Question: What I have here is validation for comparing textbox values. I have quantity textbox and a hidden textbox, If quantity textbox is lower than the hidden textbox error message will display in span. But the problem is even in other span that has a correct value error message always appears.
Just like the picture below if quantity is less than the hidden textbox error message display but on the other textbox which is has a correct value error message is still display. Help?

'''
$('.n_quantity,.pr_total').each(function () {
var textBox1 = $(".n_quantity");
var textBox2 = $(".pr_total");
for (var i = 0, len = textBox1.length; i < len; i++) {
if (parseInt(textBox2[i].value) > parseInt(textBox1[i].value)) {
$(this).next("span.val_over").html("Over").addClass('validate');
validation_holder = 1;
return false;
}
}
});
'''
---
'''
<p>
<label for="">PR Quantity</label>
<input name="n_quantity[]" id="n_quantity" class="qty tb1 n_quantity" type="text" value="<?php echo $row['total_quantity'] ?>" />
<span class="val_qty val_over"></span>
</p>
<p style="display:none;">
<input id="pr_total" class="tb2 pr_total" type="text" value="<?php echo $row['total_quantity'];?>" readonly="readonly">
</p>
'''
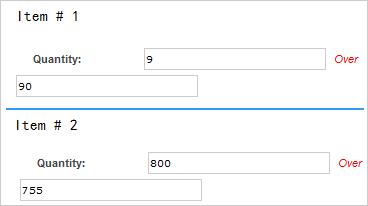
Answer: You could iterate the editable fields, then traverse the dom to the related elements:
'''
$('.n_quantity').each(function () {
var $this = $(this);
var $total = $this.closest('p').next().find('.pr_total');
if (parseInt($this.val(), 10) > parseInt($total.val(), 10)) {
$this.siblings('.val_over').html('Over').addClass('validate');
validation_holder = 1;
}
});
'''